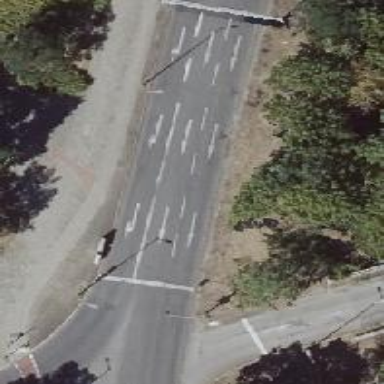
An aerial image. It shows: Secondary road with asphalt surface and cycle track on the right side.